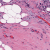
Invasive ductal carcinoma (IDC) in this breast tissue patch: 1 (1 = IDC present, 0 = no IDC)